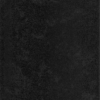
Label: dusty